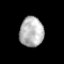
Tissue: prostate
Cell type: T cells
Senescence score: 0.3341
Nuclear area (px): 698
Mean DAPI intensity: 180.864